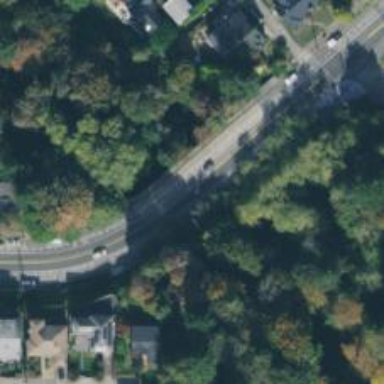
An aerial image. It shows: Secondary road on asphalt bridge.